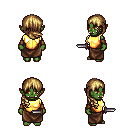
a pixel art fantasy rpg character, female body template, orc, green skin, gold chest armor, robe skirt, blonde right-swept hairstyle, cloth bracers, dagger, four views (front, back, left, right), 2x2 character sprite sheet, small pixel art, hard edges, no anti-aliasing